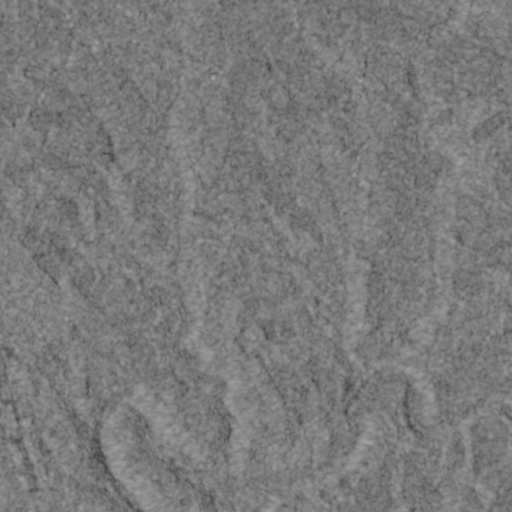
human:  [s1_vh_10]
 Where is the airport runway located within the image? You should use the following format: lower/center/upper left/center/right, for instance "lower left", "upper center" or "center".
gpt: The airport runway is located in the lower left of the image.
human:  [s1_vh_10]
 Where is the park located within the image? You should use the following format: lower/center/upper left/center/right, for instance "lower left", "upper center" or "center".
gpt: The park is located in the center right of the image.
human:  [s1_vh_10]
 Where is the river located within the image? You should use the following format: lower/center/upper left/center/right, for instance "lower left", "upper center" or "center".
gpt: The river is located in the lower left of the image.
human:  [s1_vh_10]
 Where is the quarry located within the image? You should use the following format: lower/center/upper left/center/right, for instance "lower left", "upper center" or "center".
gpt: There is no quarry in the image.

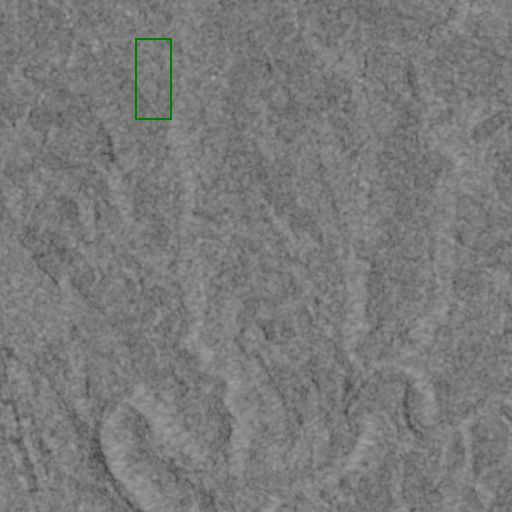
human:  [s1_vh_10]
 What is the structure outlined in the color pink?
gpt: There is no pink outline.
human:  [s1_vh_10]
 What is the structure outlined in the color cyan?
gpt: There is no structure outlined in cyan.